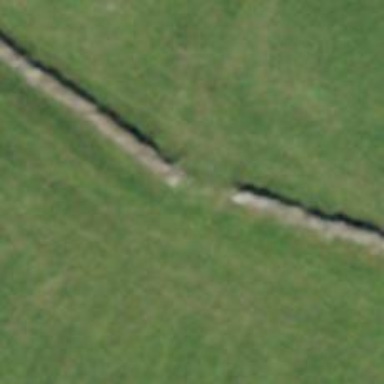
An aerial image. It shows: Dry stone wall barrier.